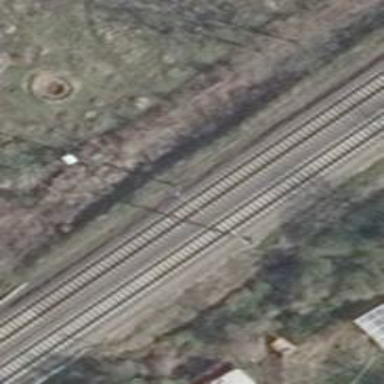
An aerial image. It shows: Railway with electrified contact lines.